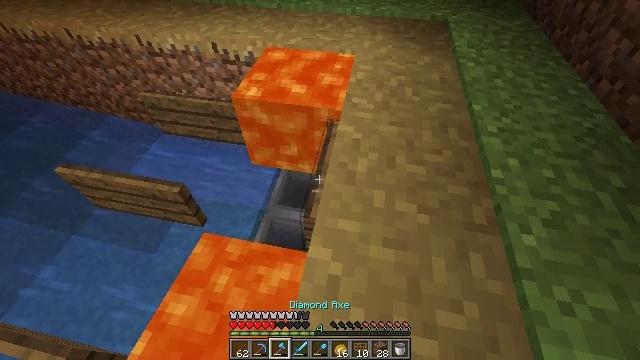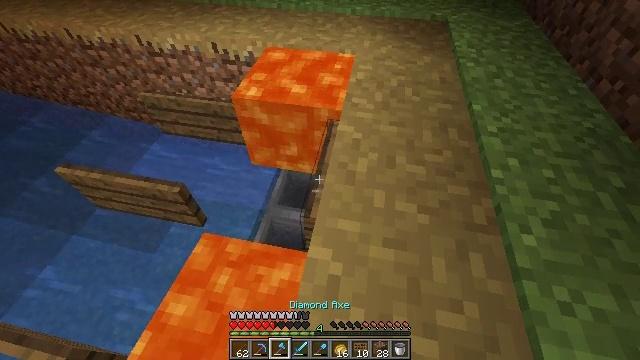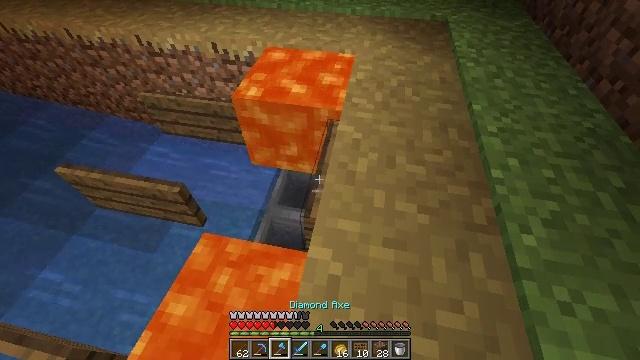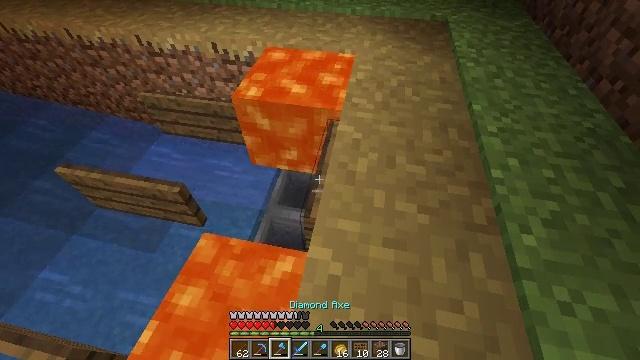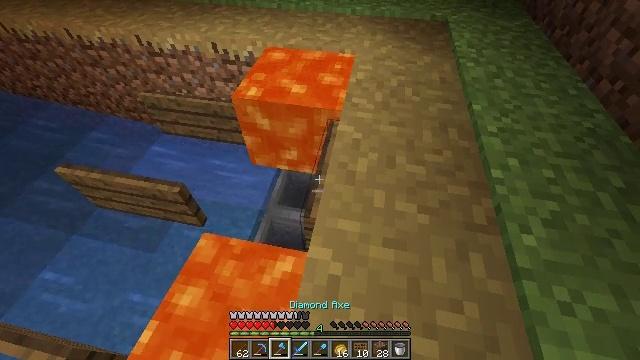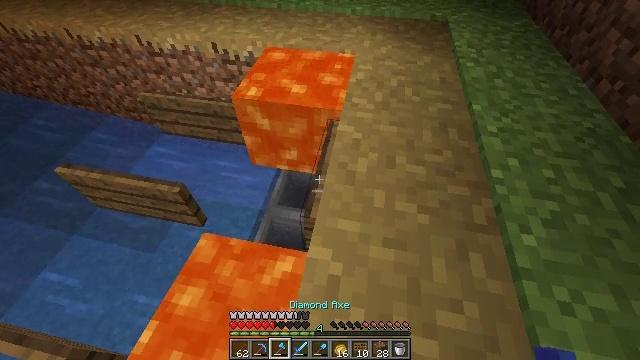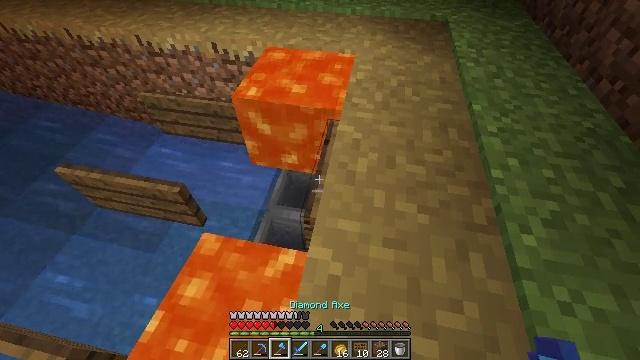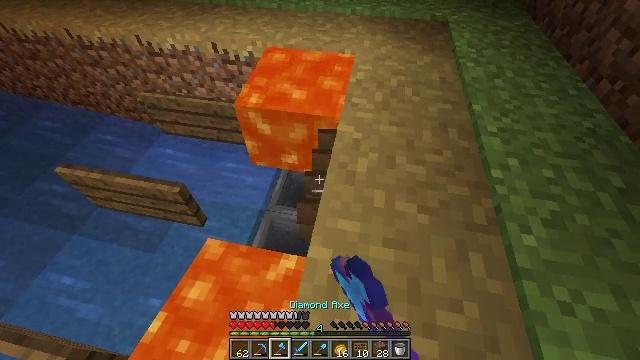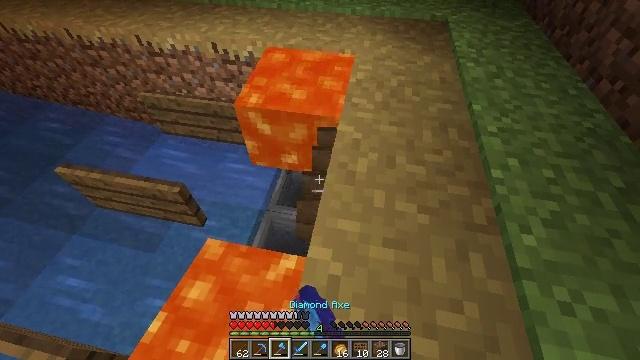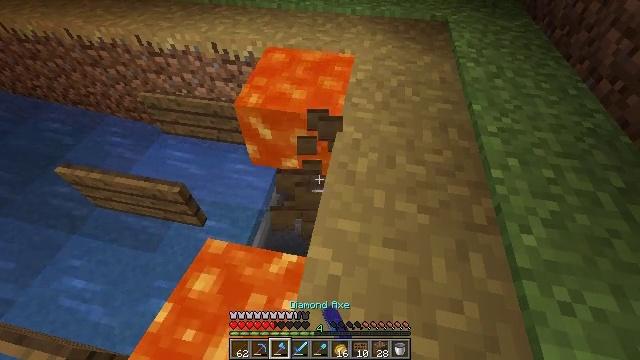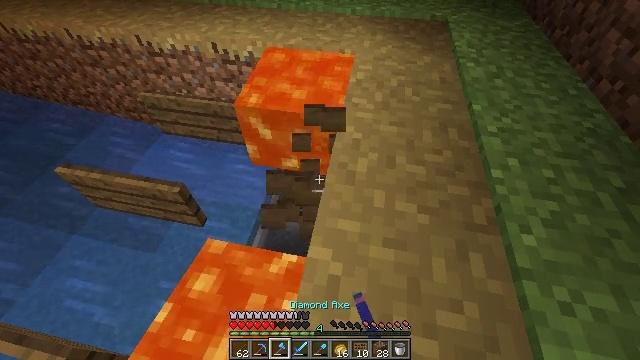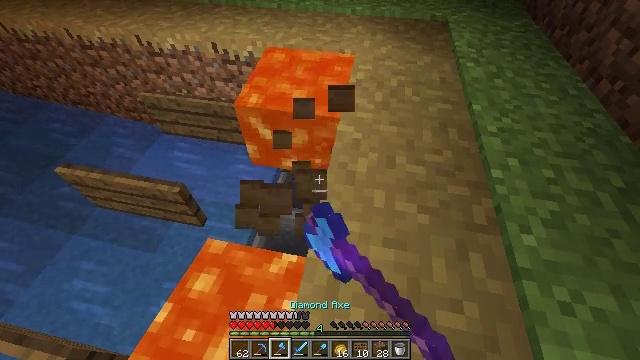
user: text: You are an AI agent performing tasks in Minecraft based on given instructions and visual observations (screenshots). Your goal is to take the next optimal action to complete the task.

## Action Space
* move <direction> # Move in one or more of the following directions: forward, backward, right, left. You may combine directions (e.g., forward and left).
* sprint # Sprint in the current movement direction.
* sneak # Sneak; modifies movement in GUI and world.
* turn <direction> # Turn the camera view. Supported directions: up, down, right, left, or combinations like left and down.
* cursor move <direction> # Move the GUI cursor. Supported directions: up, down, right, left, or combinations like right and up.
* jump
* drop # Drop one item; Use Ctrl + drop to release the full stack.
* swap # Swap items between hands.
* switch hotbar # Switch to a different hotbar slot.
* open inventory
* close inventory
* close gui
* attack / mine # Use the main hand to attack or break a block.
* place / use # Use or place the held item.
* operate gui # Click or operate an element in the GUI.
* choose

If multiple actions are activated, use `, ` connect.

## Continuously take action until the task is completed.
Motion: motion action
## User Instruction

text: Attack the spruce wall sign to remove it.
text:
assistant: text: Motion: sneak
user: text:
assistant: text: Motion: sneak
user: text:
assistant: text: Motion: sneak
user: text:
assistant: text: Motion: sneak
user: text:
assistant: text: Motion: sneak
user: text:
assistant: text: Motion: sneak, attack / mine
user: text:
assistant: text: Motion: sneak, attack / mine
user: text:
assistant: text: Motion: sneak, attack / mine
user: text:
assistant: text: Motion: sneak, attack / mine
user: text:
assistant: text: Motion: sneak, attack / mine
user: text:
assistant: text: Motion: sneak, attack / mine
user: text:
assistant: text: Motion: sneak, attack / mine